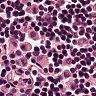
Metastatic tissue present: no